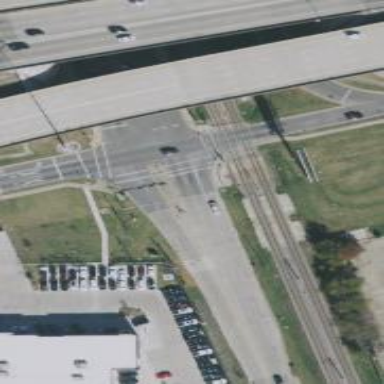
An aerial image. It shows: Light rail railway system with contact lines for electrification.